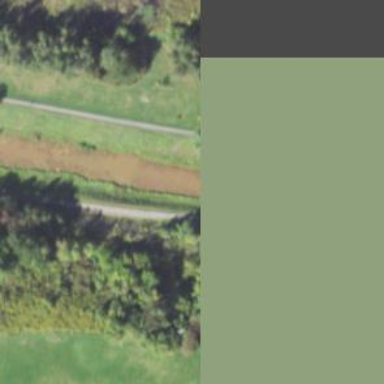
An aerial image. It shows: Path with excellent trail visibility.